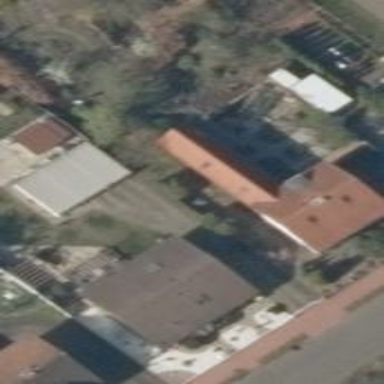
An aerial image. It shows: Building.